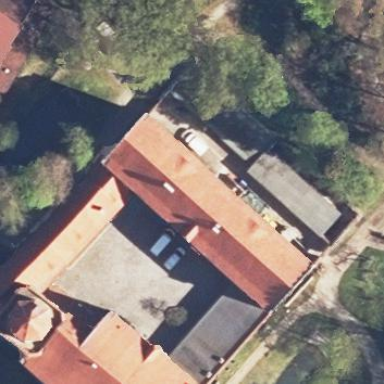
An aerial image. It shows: Building with gabled roof made of roof tiles.